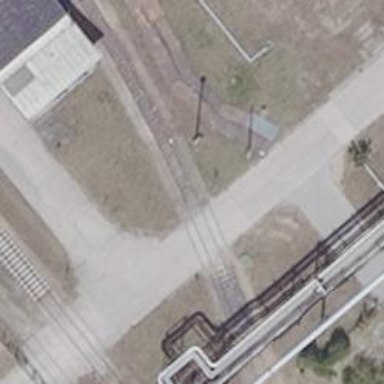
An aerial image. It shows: Railway level crossing.